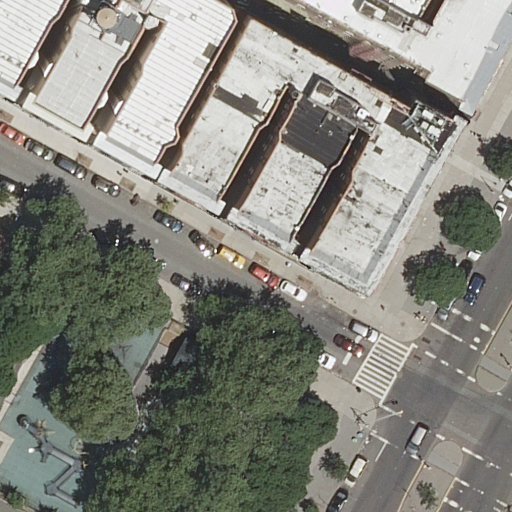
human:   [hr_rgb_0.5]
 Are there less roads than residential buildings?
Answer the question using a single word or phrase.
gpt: no

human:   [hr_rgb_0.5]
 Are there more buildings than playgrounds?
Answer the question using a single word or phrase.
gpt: yes

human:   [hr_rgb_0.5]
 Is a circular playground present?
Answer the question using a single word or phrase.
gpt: no

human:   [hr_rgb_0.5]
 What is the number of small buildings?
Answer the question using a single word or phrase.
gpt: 2

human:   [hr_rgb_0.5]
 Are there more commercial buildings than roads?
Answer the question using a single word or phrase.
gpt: no

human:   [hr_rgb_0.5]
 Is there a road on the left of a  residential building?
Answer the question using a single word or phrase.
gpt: yes

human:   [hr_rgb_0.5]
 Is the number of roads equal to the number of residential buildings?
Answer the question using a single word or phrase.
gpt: no

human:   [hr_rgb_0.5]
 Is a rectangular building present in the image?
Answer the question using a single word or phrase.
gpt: yes

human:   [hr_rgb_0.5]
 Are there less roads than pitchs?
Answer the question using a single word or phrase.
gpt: no

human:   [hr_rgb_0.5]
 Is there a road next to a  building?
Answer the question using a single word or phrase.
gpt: yes

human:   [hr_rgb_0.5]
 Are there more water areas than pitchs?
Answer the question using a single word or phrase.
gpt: no

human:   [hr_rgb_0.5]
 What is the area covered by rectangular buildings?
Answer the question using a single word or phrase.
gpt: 14m2

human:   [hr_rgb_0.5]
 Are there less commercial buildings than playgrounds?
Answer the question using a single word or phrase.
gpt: yes

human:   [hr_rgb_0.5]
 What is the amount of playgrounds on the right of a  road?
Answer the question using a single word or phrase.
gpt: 0

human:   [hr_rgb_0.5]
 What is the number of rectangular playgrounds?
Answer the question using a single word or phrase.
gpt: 1

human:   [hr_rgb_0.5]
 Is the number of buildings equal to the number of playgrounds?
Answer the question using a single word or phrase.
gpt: no

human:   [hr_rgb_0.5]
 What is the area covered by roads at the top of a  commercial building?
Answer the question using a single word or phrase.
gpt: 0m2

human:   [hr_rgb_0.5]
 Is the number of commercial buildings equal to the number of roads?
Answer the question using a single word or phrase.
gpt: no

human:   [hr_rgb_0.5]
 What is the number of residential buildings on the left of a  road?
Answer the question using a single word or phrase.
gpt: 2

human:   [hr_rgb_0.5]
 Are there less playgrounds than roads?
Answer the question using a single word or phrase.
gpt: yes

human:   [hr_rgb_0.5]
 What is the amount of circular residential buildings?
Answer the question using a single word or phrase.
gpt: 0

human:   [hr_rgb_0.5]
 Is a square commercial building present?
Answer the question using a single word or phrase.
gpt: no

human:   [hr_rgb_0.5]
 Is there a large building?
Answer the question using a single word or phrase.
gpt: yes

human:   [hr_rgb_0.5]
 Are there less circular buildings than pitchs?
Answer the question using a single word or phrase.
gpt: yes

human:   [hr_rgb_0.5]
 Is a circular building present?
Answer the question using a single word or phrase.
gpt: no

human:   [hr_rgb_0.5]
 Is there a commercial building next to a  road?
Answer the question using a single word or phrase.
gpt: no

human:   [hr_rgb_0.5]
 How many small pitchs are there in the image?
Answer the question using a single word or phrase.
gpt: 0

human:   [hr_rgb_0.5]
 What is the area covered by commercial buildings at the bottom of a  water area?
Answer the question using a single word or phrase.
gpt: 0m2

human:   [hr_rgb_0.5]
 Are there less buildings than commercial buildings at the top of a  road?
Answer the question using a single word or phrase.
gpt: no

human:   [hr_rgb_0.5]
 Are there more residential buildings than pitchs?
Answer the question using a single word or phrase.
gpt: yes

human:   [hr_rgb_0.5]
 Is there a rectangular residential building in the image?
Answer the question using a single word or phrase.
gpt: yes

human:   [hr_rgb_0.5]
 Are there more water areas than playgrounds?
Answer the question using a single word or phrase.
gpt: no

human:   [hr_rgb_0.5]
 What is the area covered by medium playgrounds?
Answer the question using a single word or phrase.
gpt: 0m2

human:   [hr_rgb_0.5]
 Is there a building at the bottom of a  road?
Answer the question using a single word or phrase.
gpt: no

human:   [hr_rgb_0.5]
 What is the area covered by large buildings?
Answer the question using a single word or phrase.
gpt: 1526m2

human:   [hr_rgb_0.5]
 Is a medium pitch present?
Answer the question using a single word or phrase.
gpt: yes